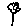
Label: flower